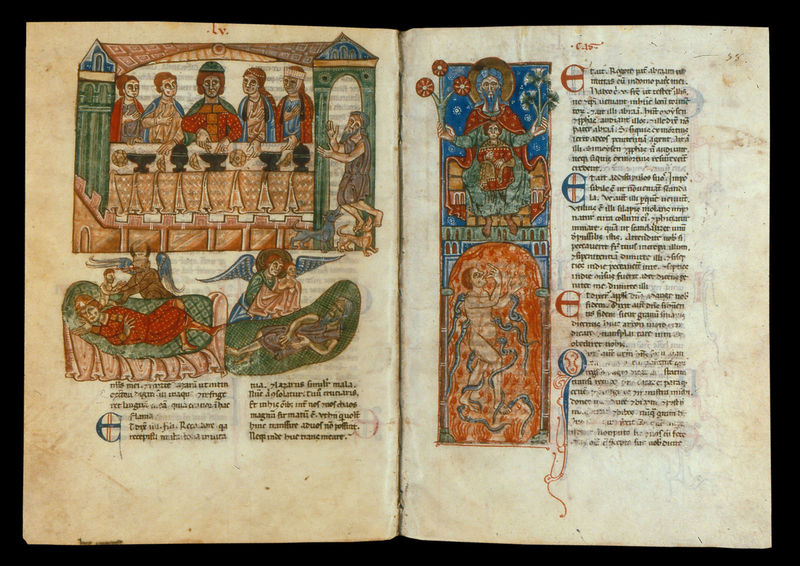
Titel: Neues Testament
Institution: Rom, Biblioteca Apostolica (Vatican)
Schlagwörter: gott, bunt, schwarz, bibel, tod, kirche, kelch, vater, engel, schrift, buch, seite, illustration, text, mahl, pergament, heiligenschein, christus, jesus, mittelalter, schlangen, heiliger, heilige, abendmahl, esse, jünger, maria, david, zeichnungen, latein, evangelium, codex, stundenbuch, brevier, coodex, buchgemälde